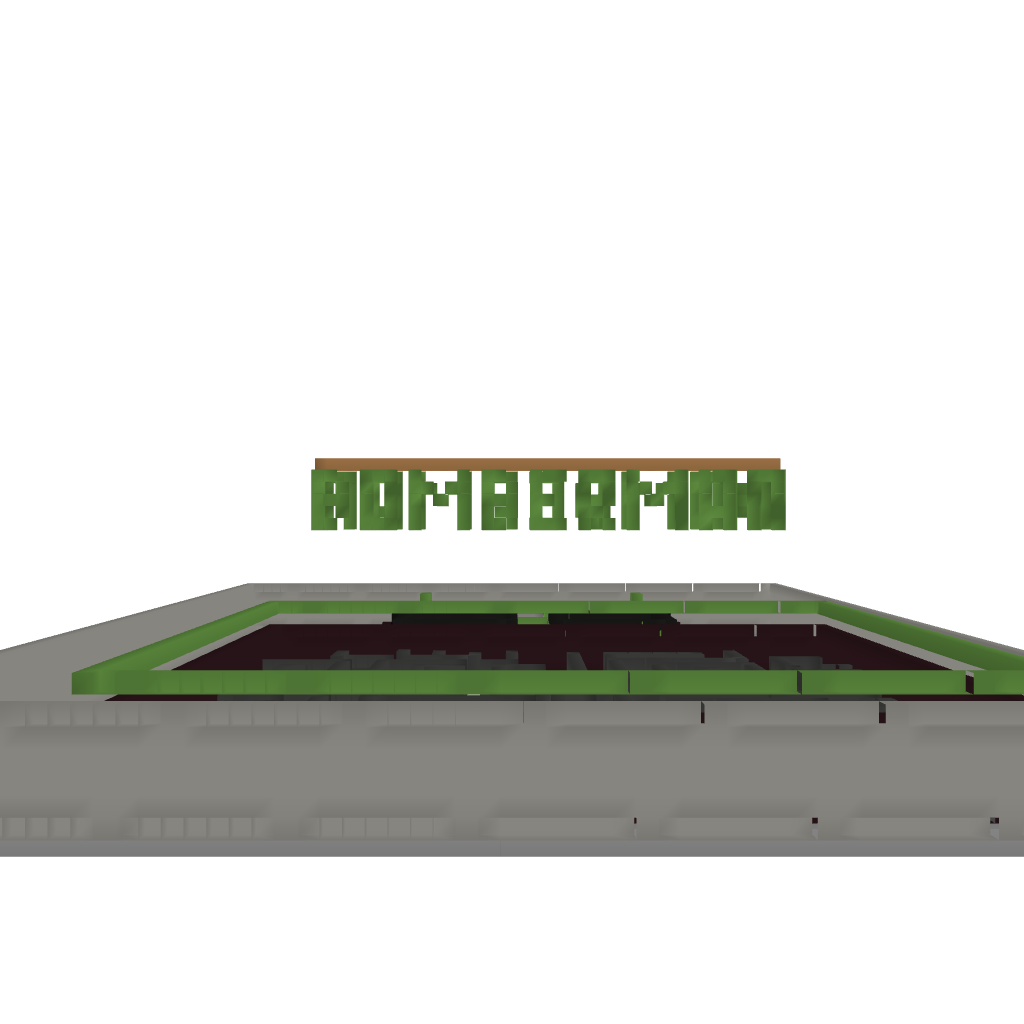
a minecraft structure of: BomberMan MiniGame